Aerial crown-view tile of a tropical tree (Barro Colorado Island, Panama), acquired 20250217:
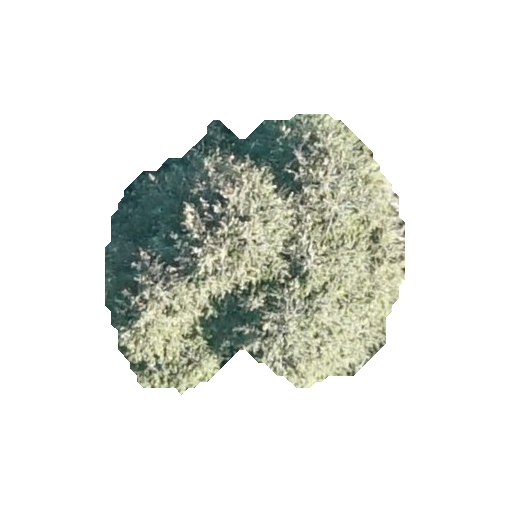
Species: Quararibea stenophylla
GBIF accepted scientific name: Quararibea stenophylla
Crown area: 95.177 m²